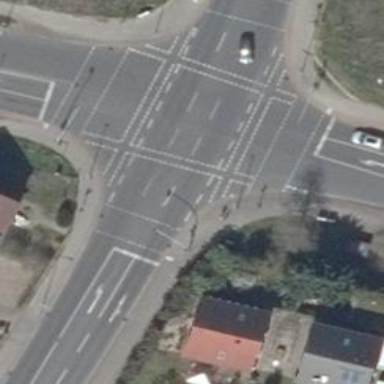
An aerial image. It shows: Road with traffic signals at crossing.